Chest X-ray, AP view. Patient: 49 years old, sex F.
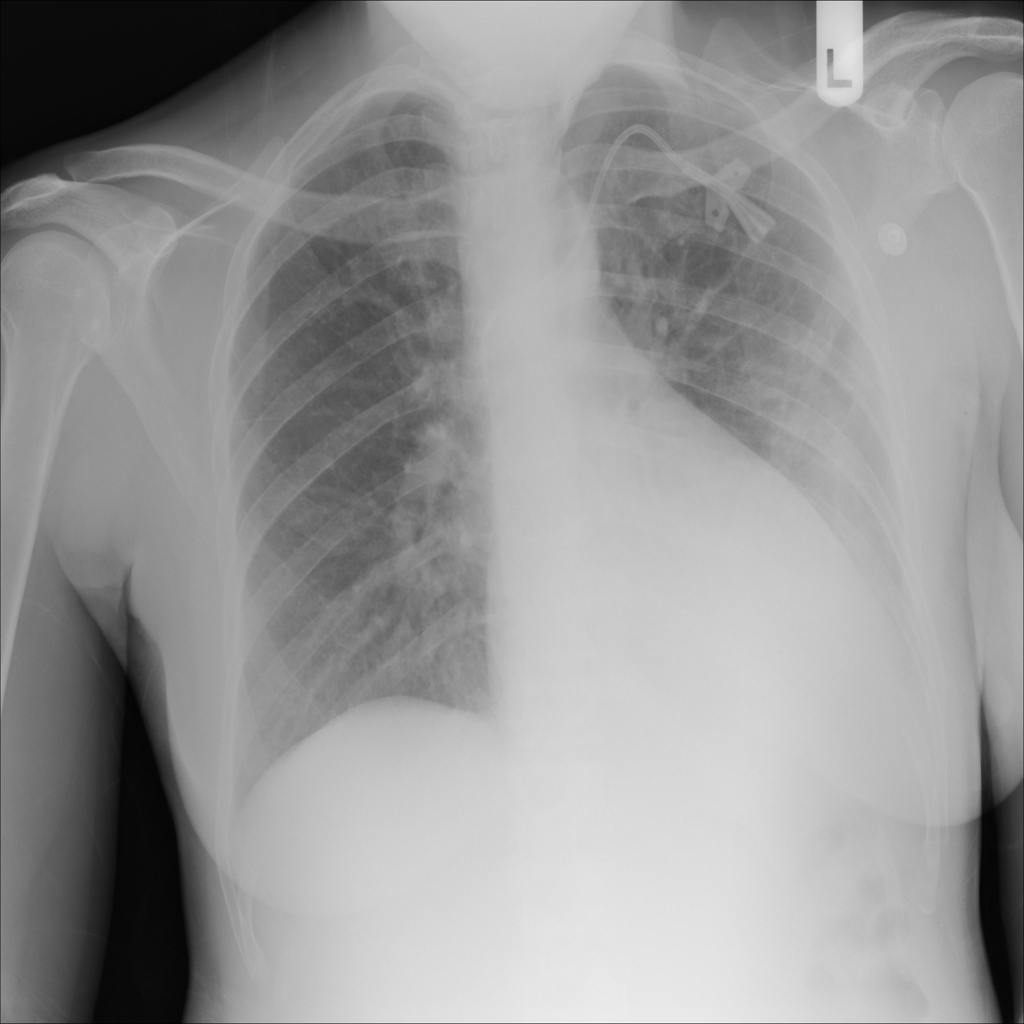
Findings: Effusion